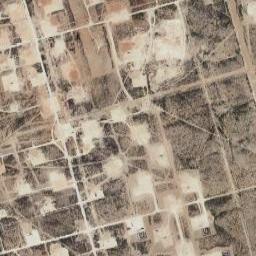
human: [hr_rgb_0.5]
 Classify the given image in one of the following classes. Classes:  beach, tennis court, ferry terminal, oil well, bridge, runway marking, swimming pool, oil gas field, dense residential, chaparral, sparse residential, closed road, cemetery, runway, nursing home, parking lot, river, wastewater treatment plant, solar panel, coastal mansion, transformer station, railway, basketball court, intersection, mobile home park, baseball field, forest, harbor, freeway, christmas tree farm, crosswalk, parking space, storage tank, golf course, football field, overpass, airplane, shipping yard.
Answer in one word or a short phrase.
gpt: oil gas field